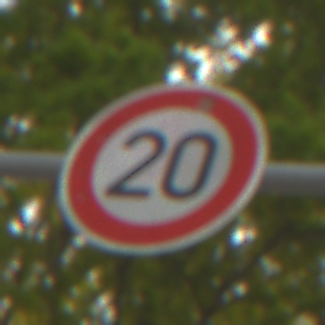
Verkehrszeichen: Geschwindigkeit20
Umgebung: Outdoor, RoadRail
Tageszeit: SunriseSunset
Wetter: Clear
Licht: Natural
Jahreszeit: NotSpecified
Kontrast: LowContrast